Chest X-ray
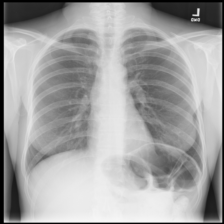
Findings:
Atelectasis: negative
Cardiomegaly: negative
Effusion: negative
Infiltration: negative
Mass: negative
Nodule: negative
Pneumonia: negative
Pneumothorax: negative
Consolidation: negative
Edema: negative
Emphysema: negative
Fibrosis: negative
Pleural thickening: negative
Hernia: negative